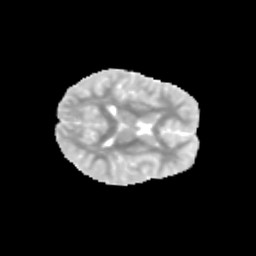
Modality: MD
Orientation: axial
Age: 11
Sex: female
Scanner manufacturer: siemens
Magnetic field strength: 3 T
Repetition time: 3.8 s
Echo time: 0.07 s